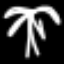
Label: palm tree